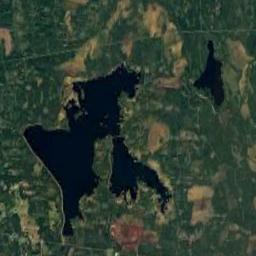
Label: lake